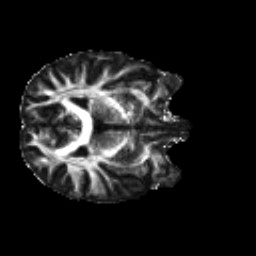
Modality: FA
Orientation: axial
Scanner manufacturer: siemens
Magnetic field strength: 3 T
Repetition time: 4.16 s
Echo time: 0.0806 s